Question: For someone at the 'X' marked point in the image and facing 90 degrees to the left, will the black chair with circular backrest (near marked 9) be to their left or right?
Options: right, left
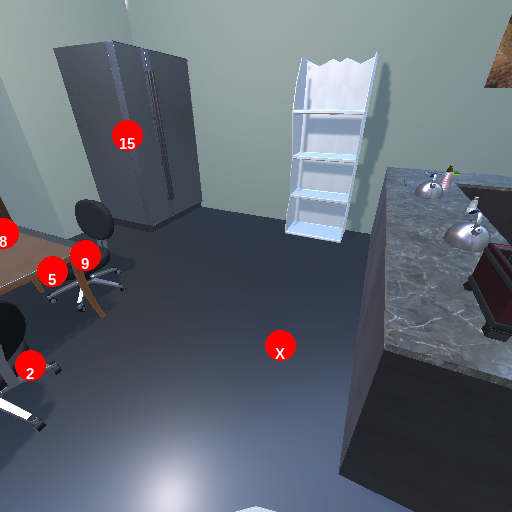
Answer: right